Question: I'm using MySQL workbench to run a query. The query is reasonably big. When I limit the results to say 50 records the results are as expected. But when I remove the limit, the query runs for ~ 5 minutes then prompts me to re-enter my password. After doing so I see the query has not run and has stopped working.
It seems like there is a setting that kicks me off after a certain amount of time but I cannot see it in the drop down menus.
Has anyone experienced this? Any advice?
** Update**
Query ran and Workbench says results returned but they are not and I got the screen shot error pop up here:

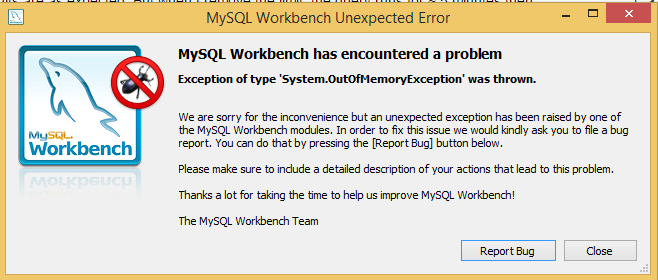
Answer: It sounds like one of three things are the likely culprit.
1. MySql Workbench may be timing out. This may help with #1 Go to Edit -> Preferences -> SQL Editor and set to a higher value this parameter: DBMS connection read time out (in seconds). For instance: 86400. Close and reopen MySQL Workbench. Kill your previously query that probably is running and run the query again.
2. The mySQL server is timing out You will need access to the server's timeout configuration
3. Something network related (but far less likely if your timeout happens consistently at around 5 mins) There are a number of factors that might need adjusting. If #2, you will need access to the server's timeout configuration If #3, well, there are a number of factors that might need adjusting.